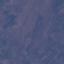
Land use / land cover class: HerbaceousVegetation